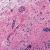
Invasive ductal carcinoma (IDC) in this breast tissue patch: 0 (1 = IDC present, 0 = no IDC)